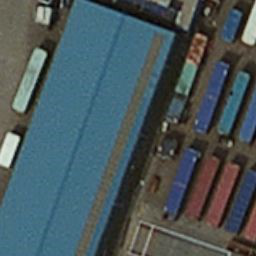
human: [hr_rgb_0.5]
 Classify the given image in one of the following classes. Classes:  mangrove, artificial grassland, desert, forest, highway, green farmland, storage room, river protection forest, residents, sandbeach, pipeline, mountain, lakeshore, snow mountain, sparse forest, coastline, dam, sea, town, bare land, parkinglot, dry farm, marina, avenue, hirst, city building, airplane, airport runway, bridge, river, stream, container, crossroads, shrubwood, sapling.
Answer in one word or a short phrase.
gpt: container